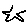
Label: star